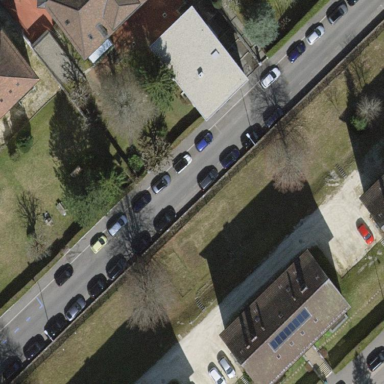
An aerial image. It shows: Street-side parking available in parallel orientation.